Question: I need to design this scrollbar for all my scrollpanes :

With Java Swing. I am using Netbeans IDE. What is the simplest solution ?
Thank you very much.
Regards
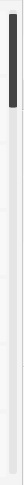
Answer: You can customize the look of a Swing component by . In the case of a scroll pane's scroll bar, you do
'''
scrollPane.getVerticalScrollBar().setUI(new MyScrollBarUI());
'''
where 'MyScrollBarUI' is derived from 'javax.swing.plaf.basic.BasicScrollBarUI'. To do this for all scroll bars (not only in 'JScrollPane' instances), call
'''
UIManager.put("ScrollBarUI", "my.package.MyScrollBarUI");
'''
before you create any Swing components.
In 'MyScrollBarUI', you override the following methods:
'''
public class MyScrollBarUI extends BasicScrollBarUI {
@Override
protected void paintTrack(Graphics g, JComponent c, Rectangle trackBounds) {
// your code
}
@Override
protected void paintThumb(Graphics g, JComponent c, Rectangle thumbBounds) {
// your code
}
}
'''
Your scroll bar is graphically very simple, so it should not be too hard to implement.